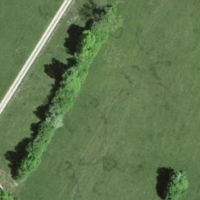
EUNIS habitat code: 24
Species observed at this site:
Dryocopus martius
Anthus trivialis
Lanius collurio
Turdus torquatus
Aquila chrysaetos
Picus viridis
Columba palumbus